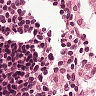
Metastatic tissue present: no